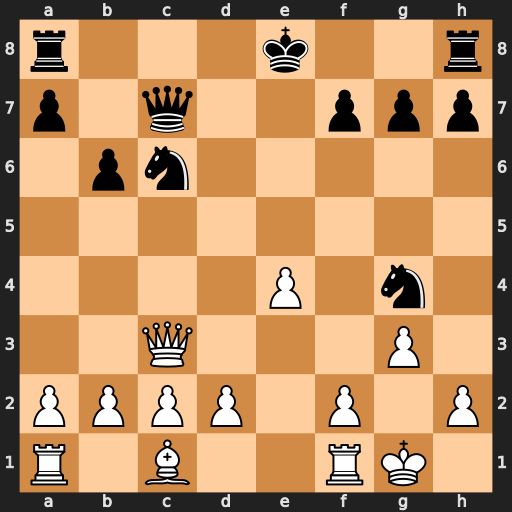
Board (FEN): r3k2r/p1q2ppp/1pn5/8/4P1n1/2Q3P1/PPPP1P1P/R1B2RK1
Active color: w
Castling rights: kq
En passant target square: -
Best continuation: Qxg7 Qe5 Qxg4